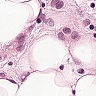
Metastatic tissue present: yes